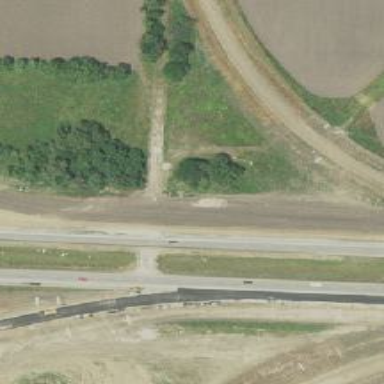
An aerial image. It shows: Motorway junction.